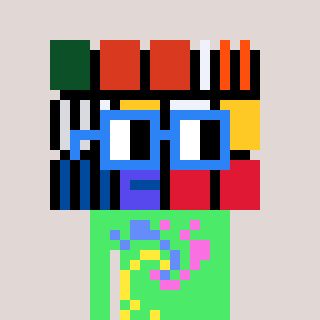
a pixel art character with square blue glasses, a abstract-shaped head and a teal-colored body on a warm background